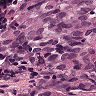
Metastatic tissue present: yes